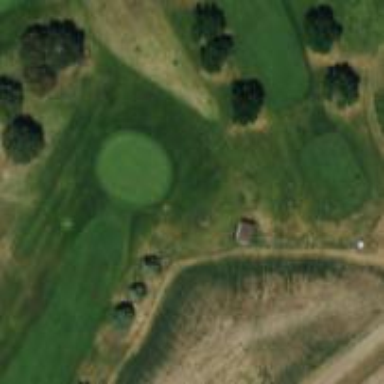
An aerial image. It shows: View of golf hole.